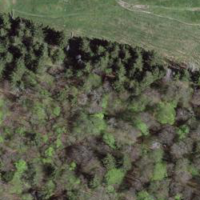
EUNIS habitat code: 44
Species observed at this site:
Crocus vernus